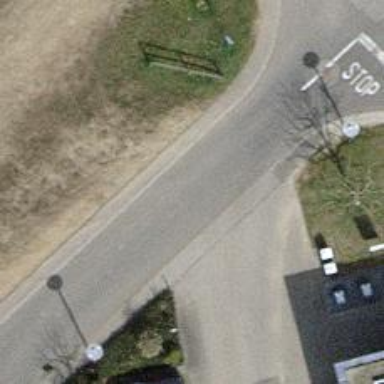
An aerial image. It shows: Unclassified road with asphalt surface.